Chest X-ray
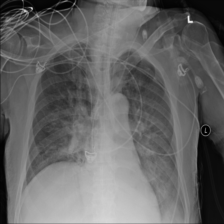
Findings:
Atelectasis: negative
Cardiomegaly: negative
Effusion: positive
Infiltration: negative
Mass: negative
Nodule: negative
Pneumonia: negative
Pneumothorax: negative
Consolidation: negative
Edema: negative
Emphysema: negative
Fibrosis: negative
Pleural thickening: negative
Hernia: negative